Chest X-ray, AP view. Patient: 27 years old, sex F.
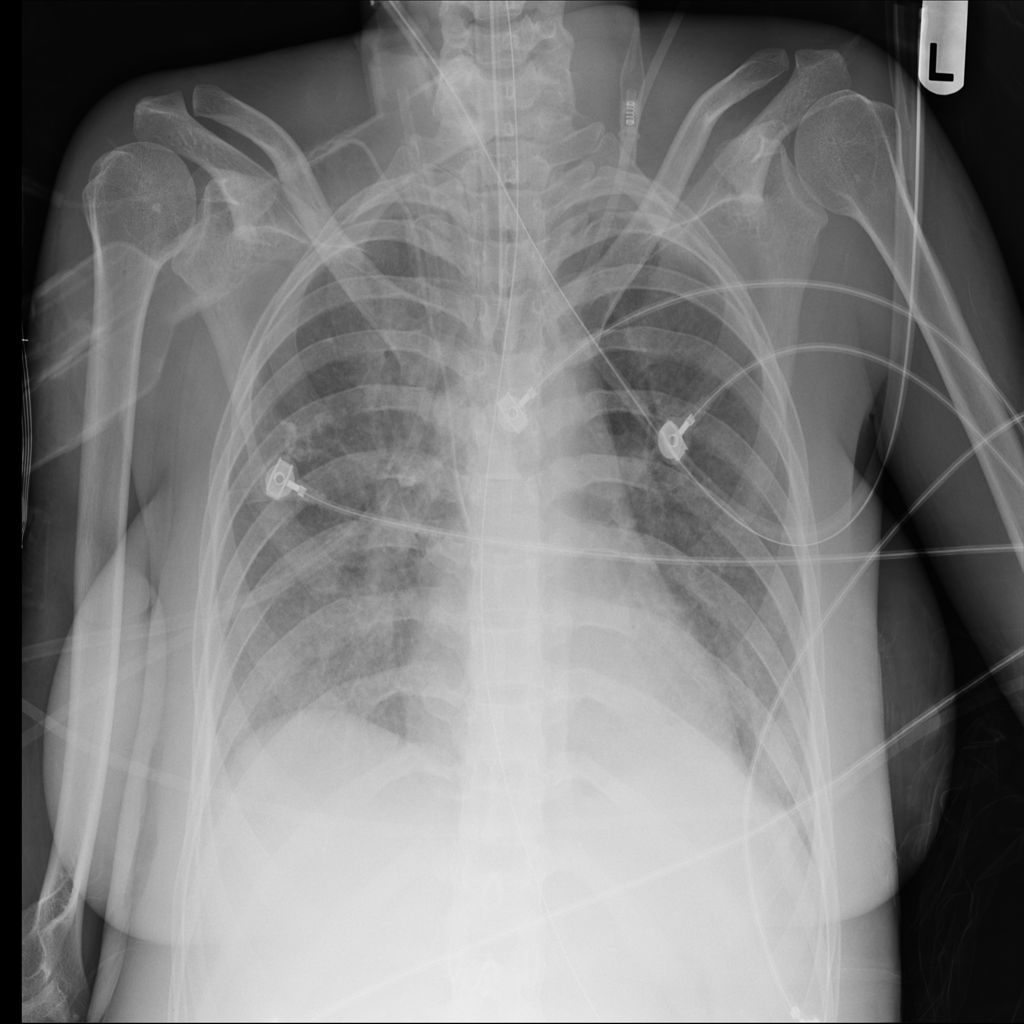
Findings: No Finding